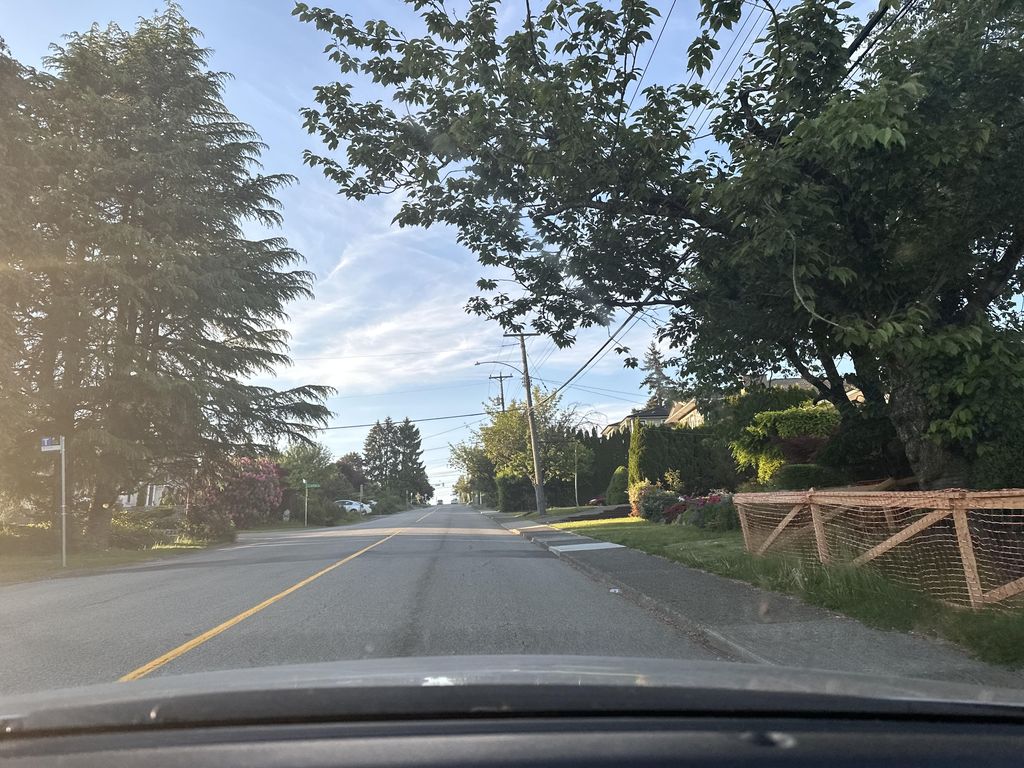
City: vancouver